Question: I can't declare or create the GameObject variable in C# unity i tried closing and opening the project restarted my PC but nothings working please help

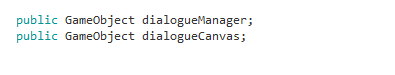
Answer: Properties/Fields can only declared inside a class.
e.g.
'''
public class MyClass
{
public GameObject dialogueManager;
}
'''
if you want to use it as a Component for an Gameobject you have to derive from MonoBehaviour:
'''
public class MyClass : MonoBehaviour
{
public GameObject dialogueManager;
}
'''